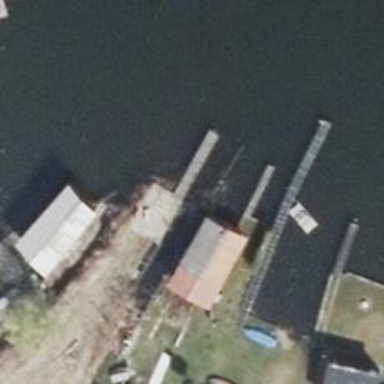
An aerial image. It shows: Man-made pier.